Field crop: maize
Growth stage: 2
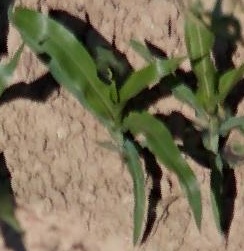
Species: maize